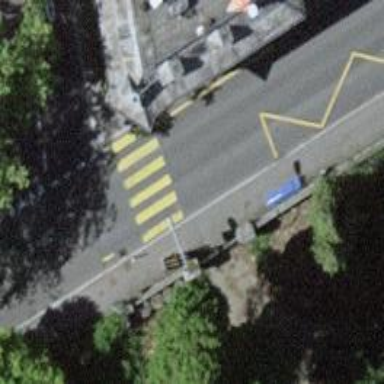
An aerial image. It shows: Sidewalk along the footway.